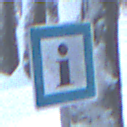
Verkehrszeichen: Informationsstelle
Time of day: MorningAfternoon
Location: Outdoor (Nature)
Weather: Clear
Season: Winter
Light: Natural